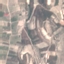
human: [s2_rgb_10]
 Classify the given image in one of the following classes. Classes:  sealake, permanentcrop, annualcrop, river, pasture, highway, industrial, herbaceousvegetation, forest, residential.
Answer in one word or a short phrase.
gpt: PermanentCrop